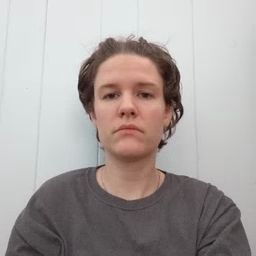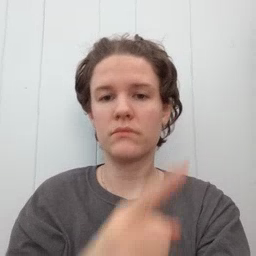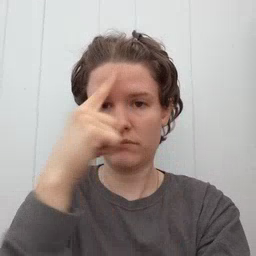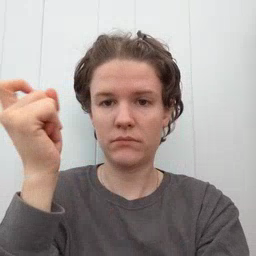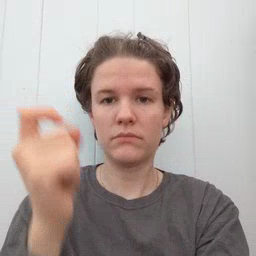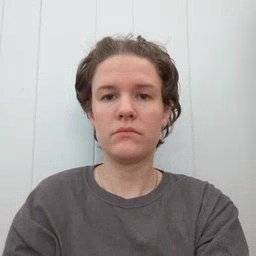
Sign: because